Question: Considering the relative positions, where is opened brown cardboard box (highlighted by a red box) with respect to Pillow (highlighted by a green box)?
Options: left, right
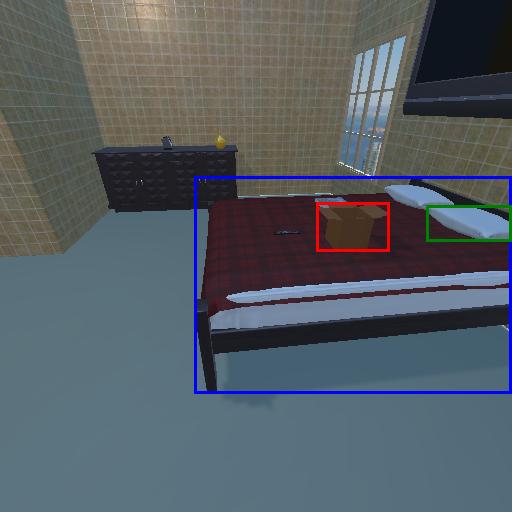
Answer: left